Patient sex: F
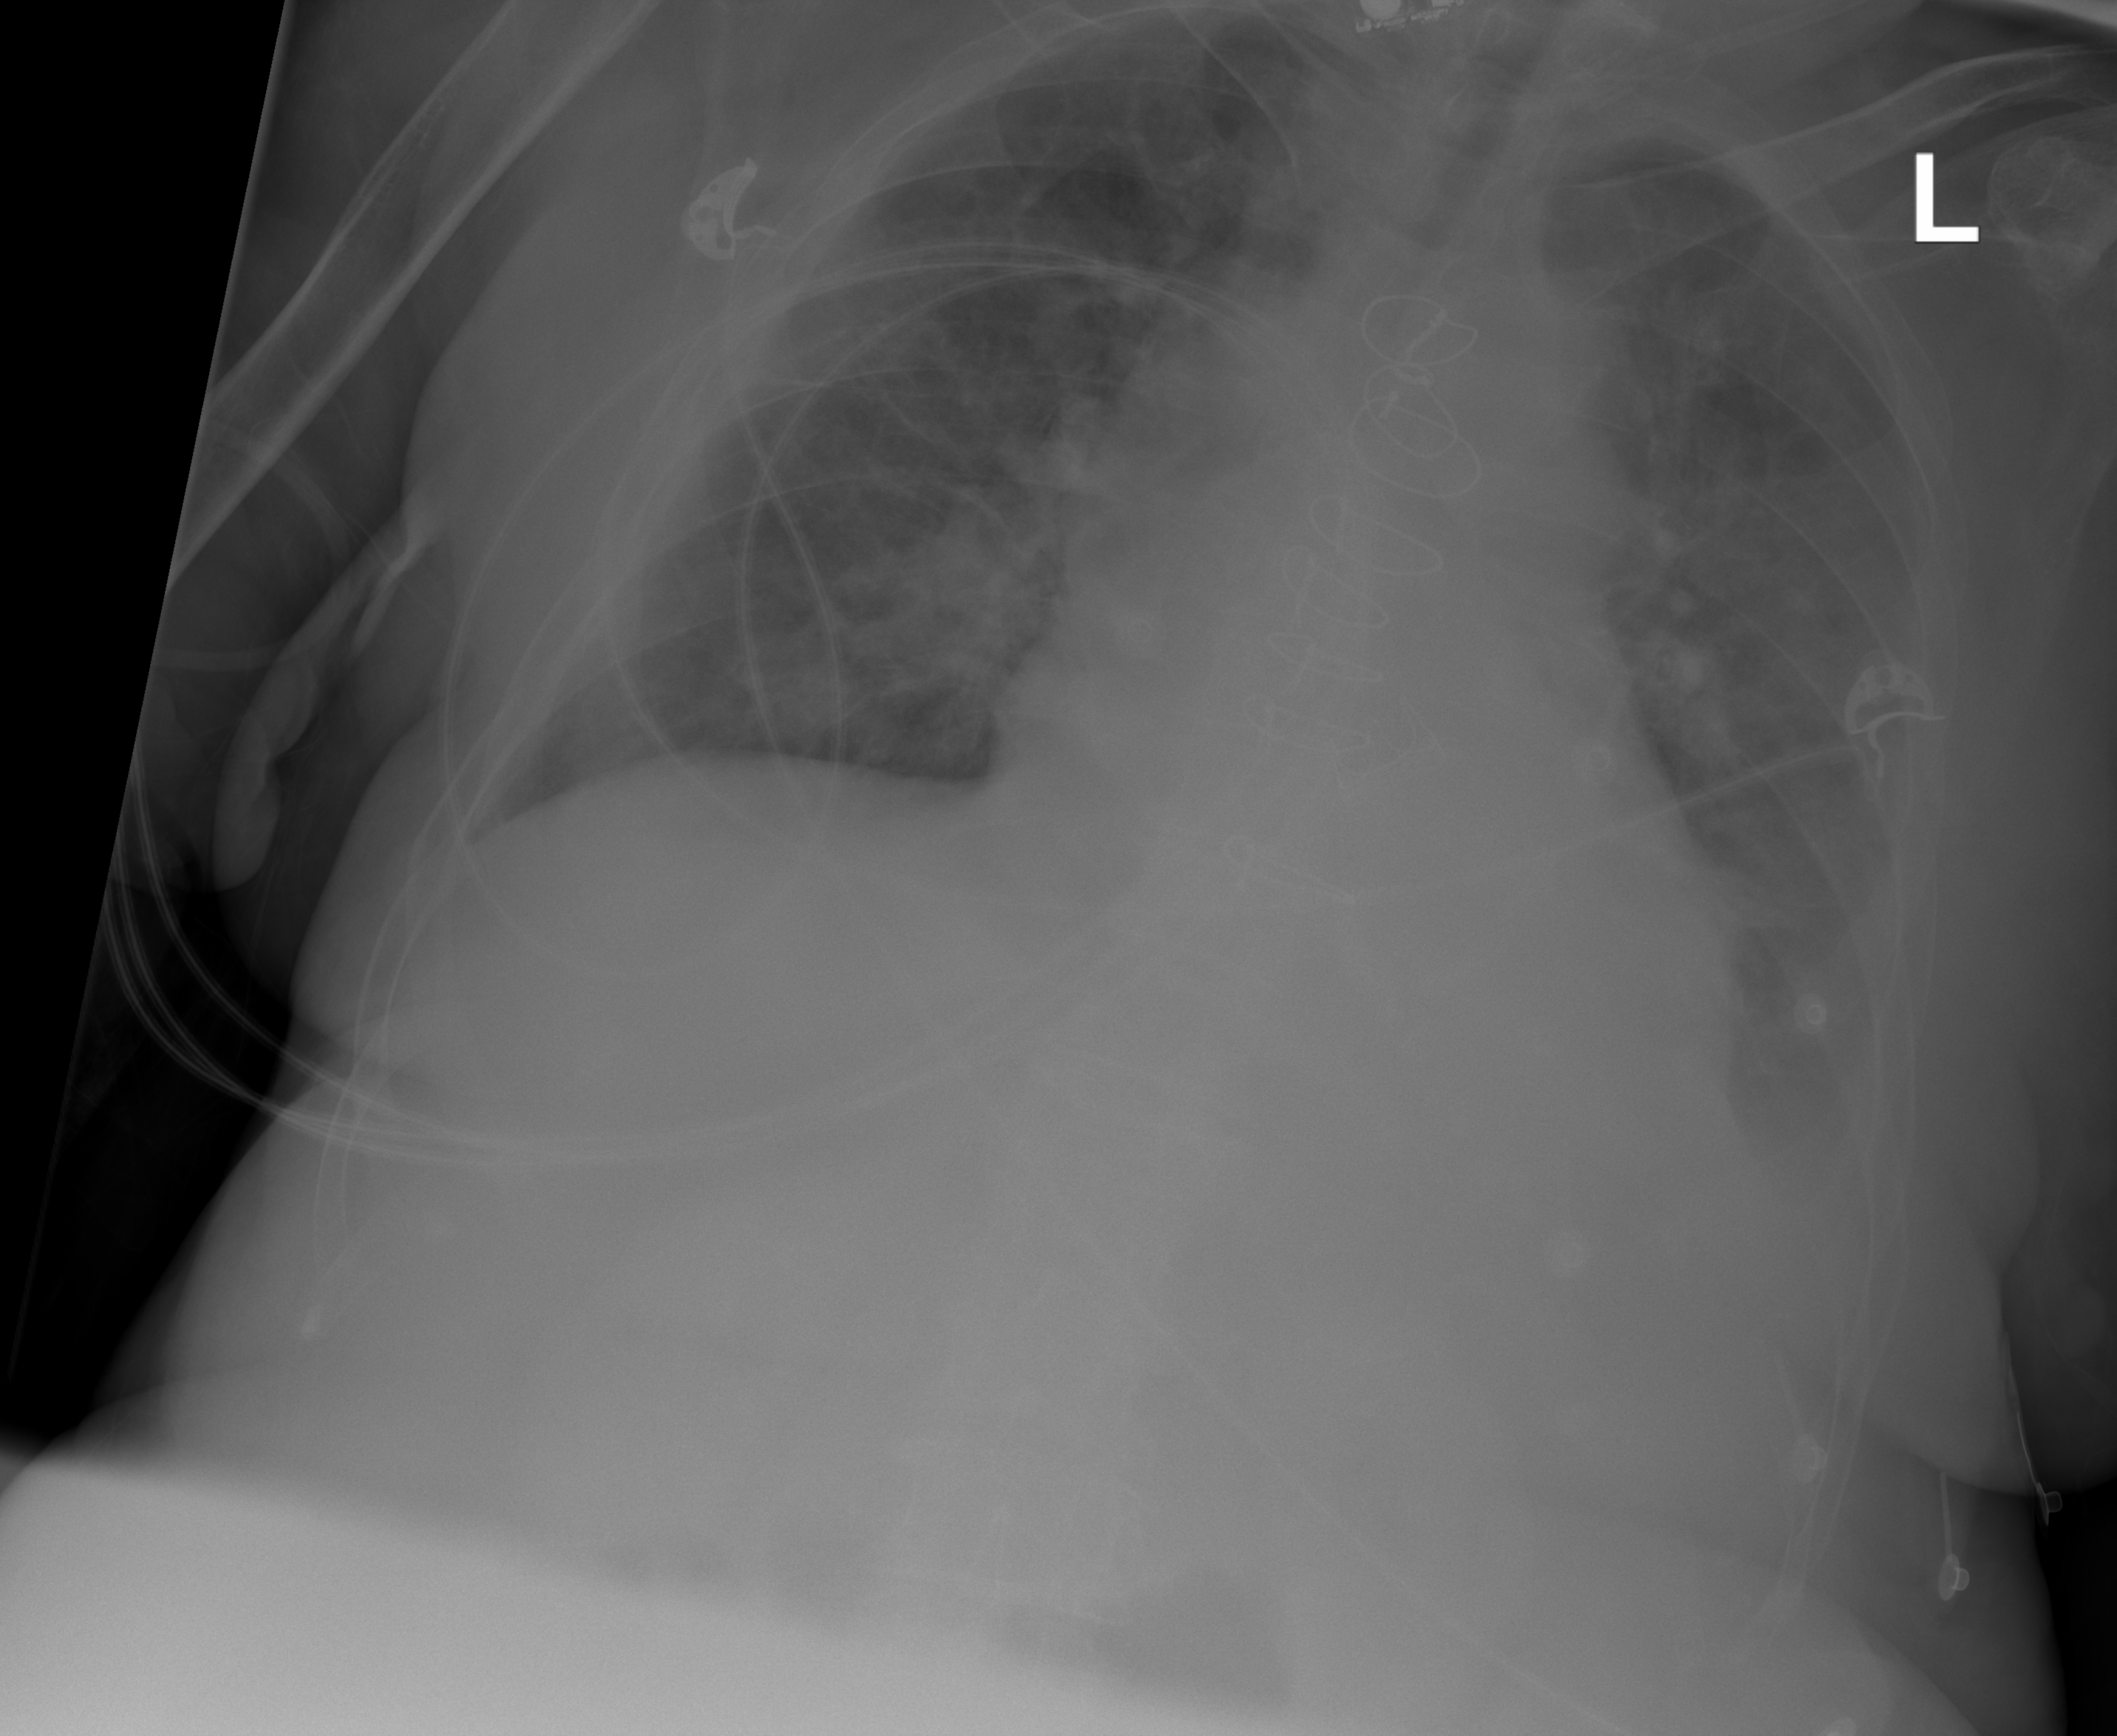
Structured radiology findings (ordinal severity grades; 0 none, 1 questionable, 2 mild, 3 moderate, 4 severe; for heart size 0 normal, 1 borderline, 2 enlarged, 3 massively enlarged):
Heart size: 1
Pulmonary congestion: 2
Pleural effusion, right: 1
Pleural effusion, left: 2
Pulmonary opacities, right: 2
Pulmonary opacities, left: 0
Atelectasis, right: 2
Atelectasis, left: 2